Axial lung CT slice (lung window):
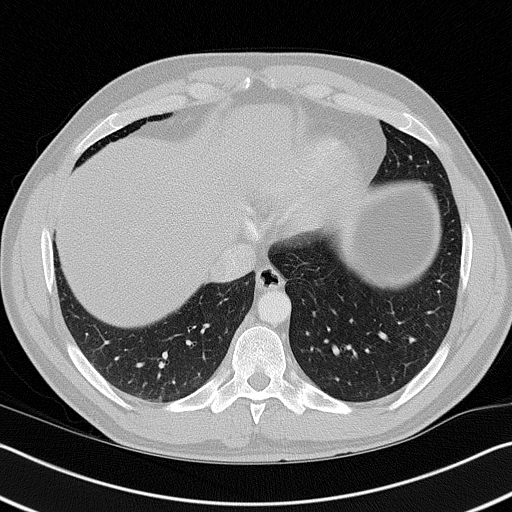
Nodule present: no